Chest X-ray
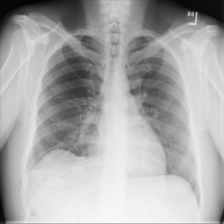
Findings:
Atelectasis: negative
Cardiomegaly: negative
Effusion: negative
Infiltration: positive
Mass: negative
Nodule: negative
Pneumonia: negative
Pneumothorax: negative
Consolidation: negative
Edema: negative
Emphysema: negative
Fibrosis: negative
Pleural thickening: negative
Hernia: negative